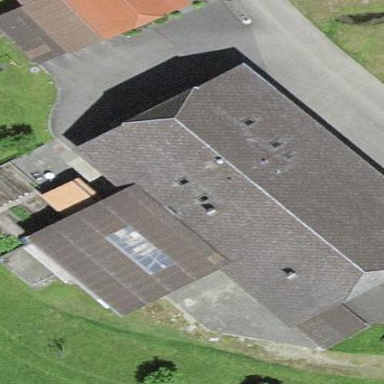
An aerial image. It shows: Farm building.